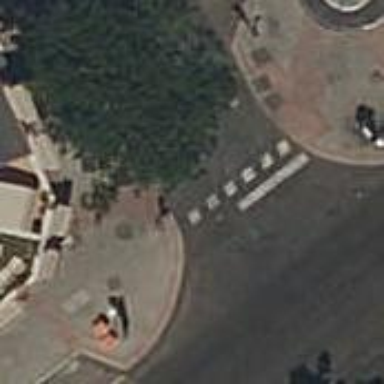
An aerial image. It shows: Footway with paving stones leading to crossing with traffic signals.